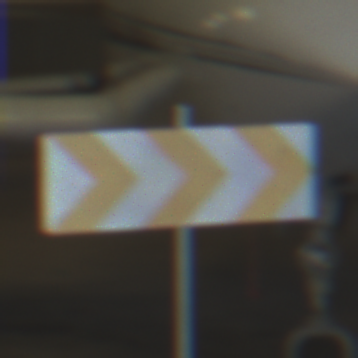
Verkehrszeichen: RichtungstafelnInKurvenGrossLinks
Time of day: Midday
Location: Indoor (Urban)
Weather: NotSpecified
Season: NotSpecified
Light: Natural